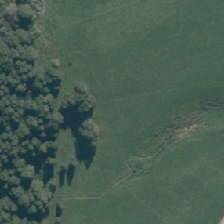
Land cover: indigenous_forest